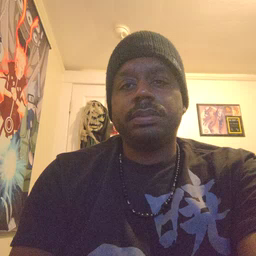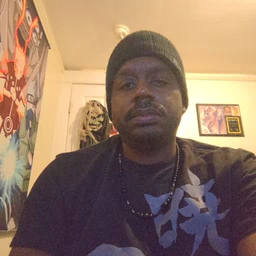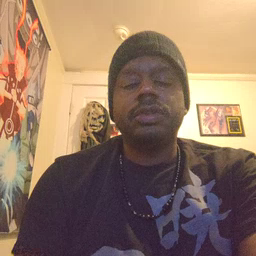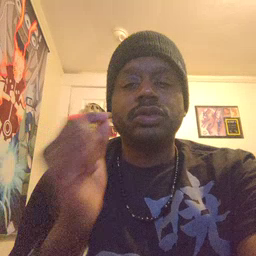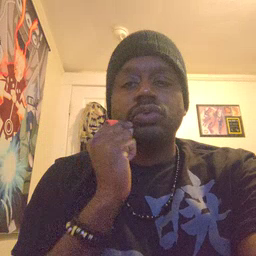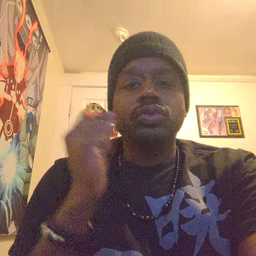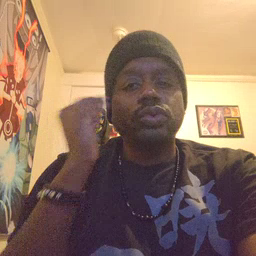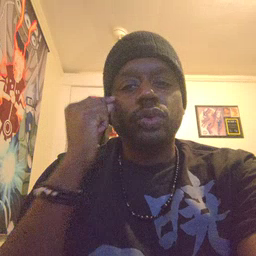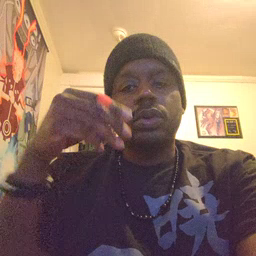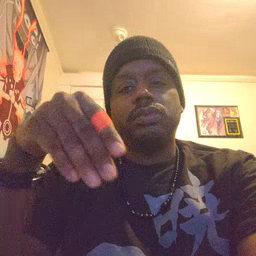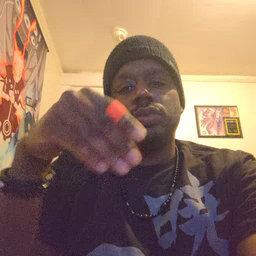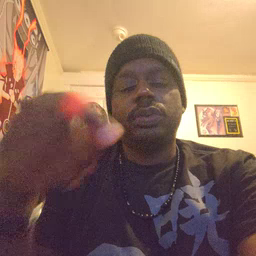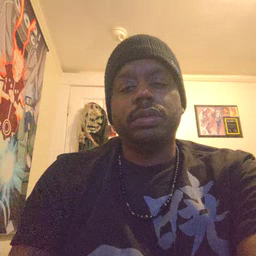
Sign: store